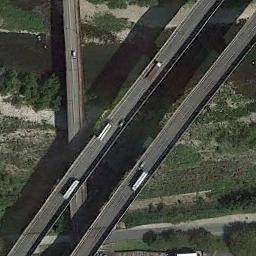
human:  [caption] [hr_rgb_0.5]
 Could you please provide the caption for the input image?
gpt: Three bridges built on a winding river and the flood bed of the river while two bridges built on top of the other .